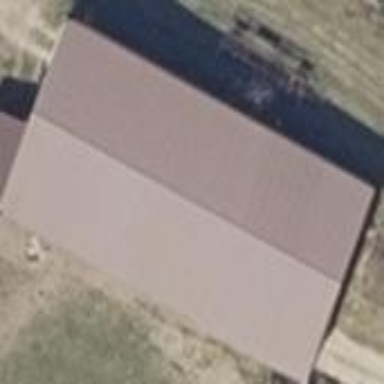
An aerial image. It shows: Building with gabled roof. The roof orientation is along the building's structure.